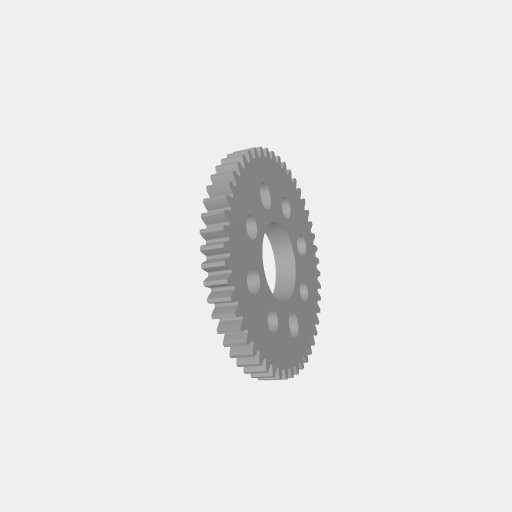
Part: HubMountAcetalGear48T